Interaction volume radius: 5 \u00c5
Interaction volume height: 20 \u00c5
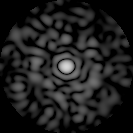
Disorder parameter: 0.8633